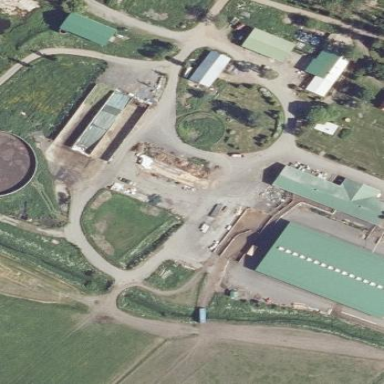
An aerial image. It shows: Farmyard area.